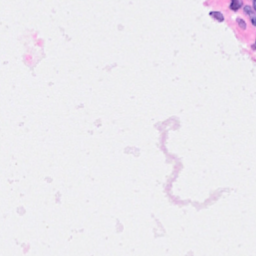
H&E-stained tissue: Breast